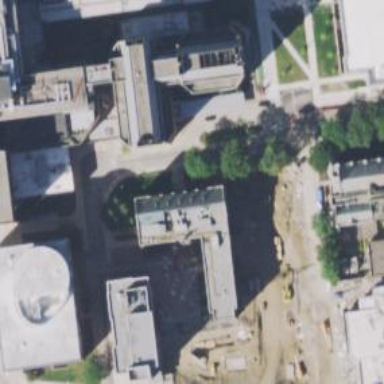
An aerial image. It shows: University building.